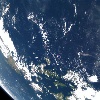
Label: water